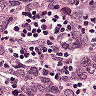
Metastatic tissue present: yes